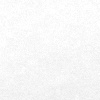
Atmospheric dust classification: dusty